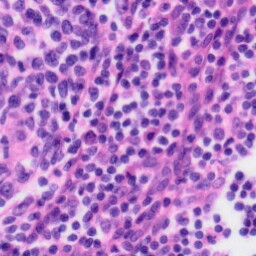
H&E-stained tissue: Tonsil